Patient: sex F, age 34
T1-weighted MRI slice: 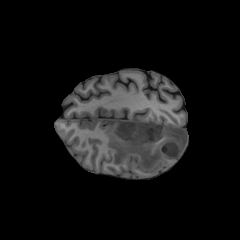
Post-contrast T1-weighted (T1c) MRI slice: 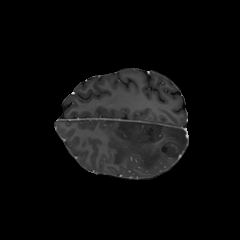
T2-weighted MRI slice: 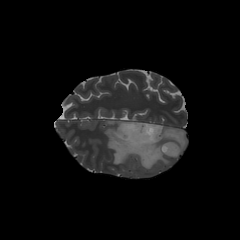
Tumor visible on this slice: yes
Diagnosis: Astrocytoma, IDH-mutant
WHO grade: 3